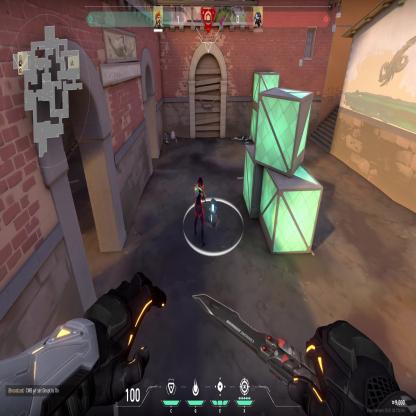
Label: planted spike ; enemy